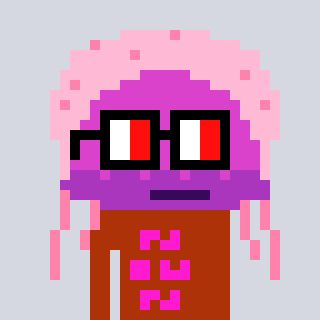
a pixel art character with square glasses with black frames and red eyes, a jellyfish-shaped head and a hotbrown-colored body on a cool background